Question:
I installed a theme " directorypress" to my wordpress site, all woks fine except when I click my account page I get this error.
did any one go through this issue before
## wordpress version 4.2.2
pages attached to the following link
<URL>
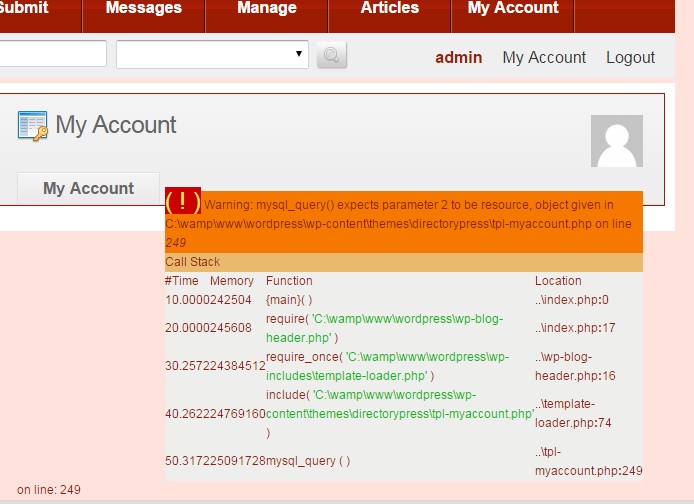
Answer: Change the following lines
'''
$result = mysql_query($SQL, $wpdb->dbh) or die(mysql_error().' on line: '.__LINE__);
$result = mysql_query($wpdb->dbh,$SQL) or die(mysql_error().' on line: '.__LINE__);
'''
and use 'mysqli'